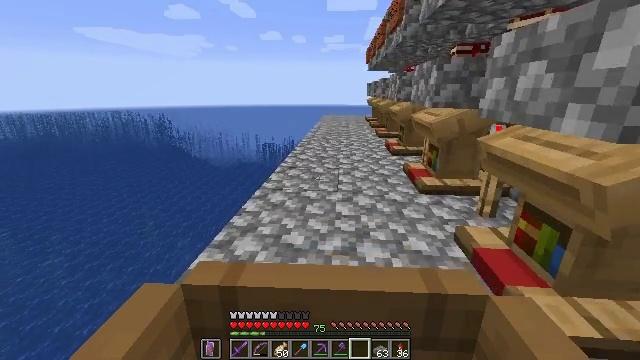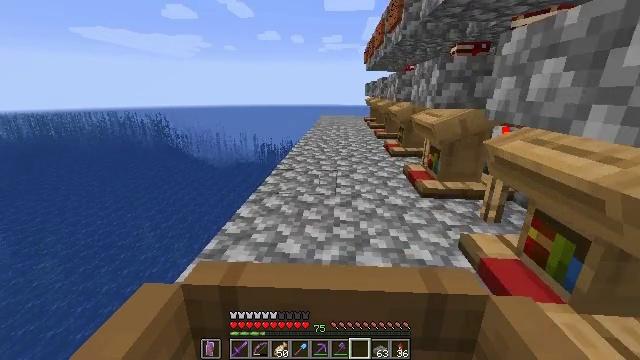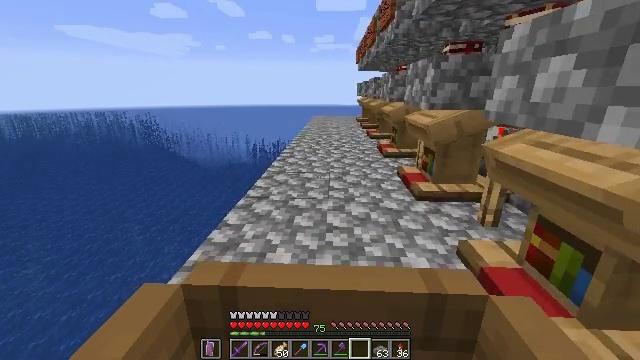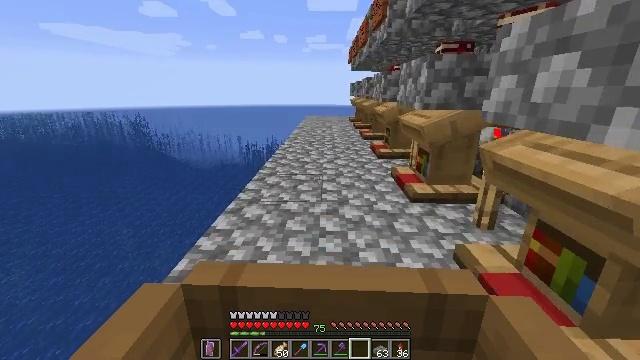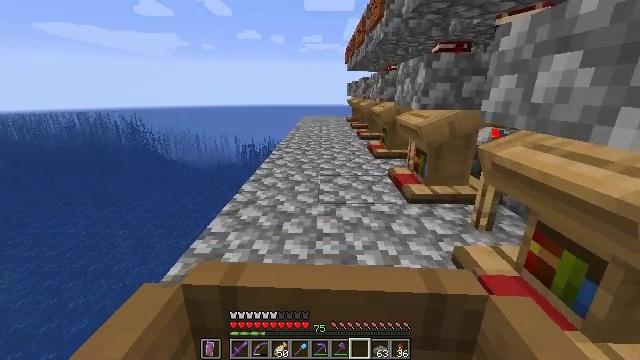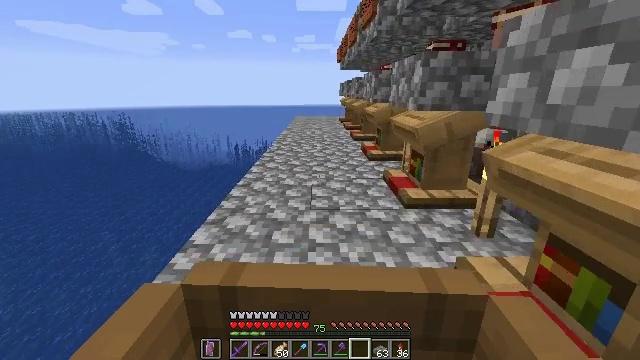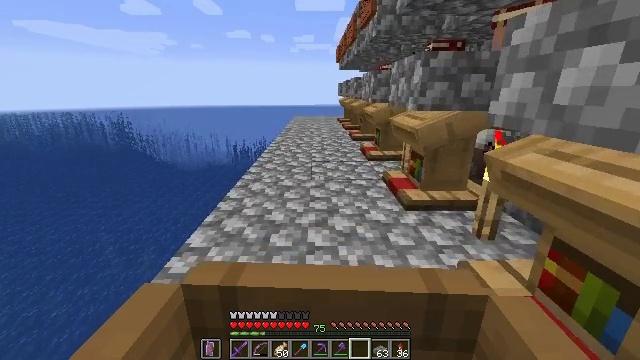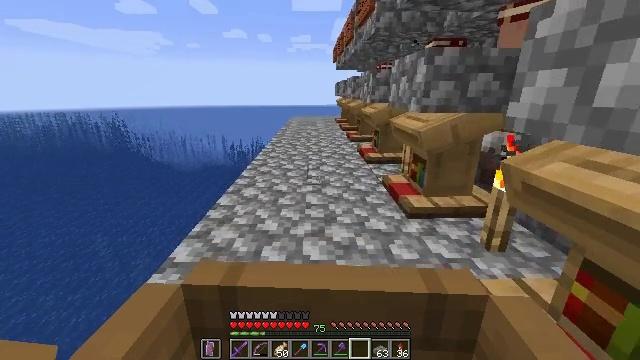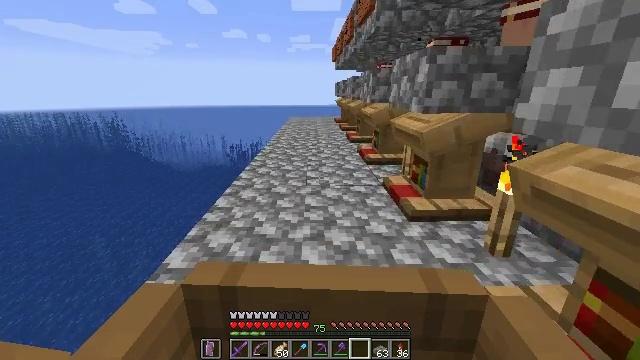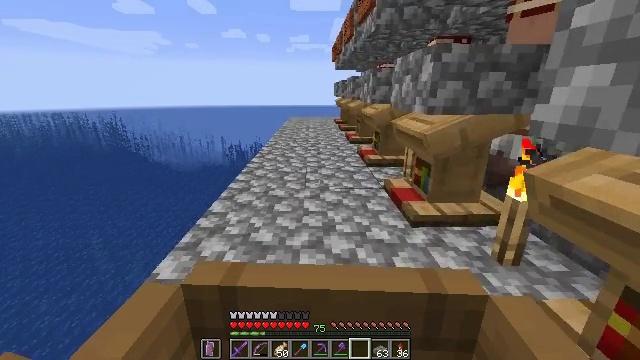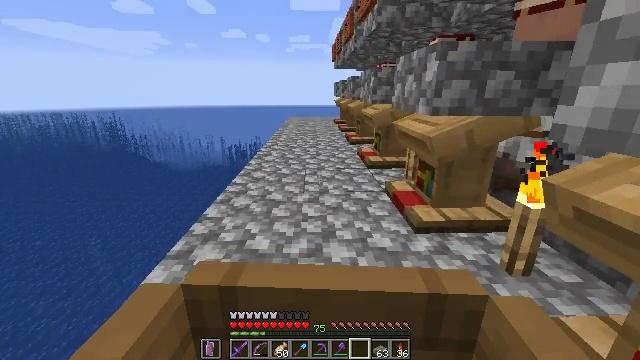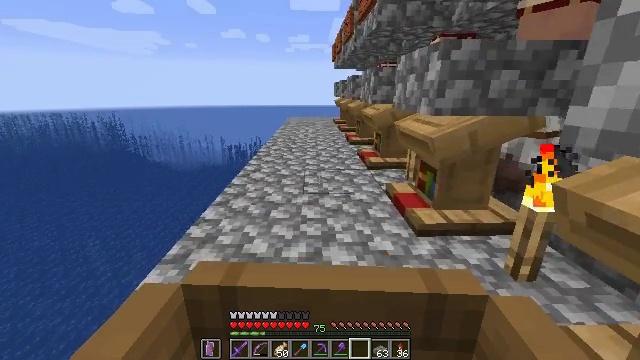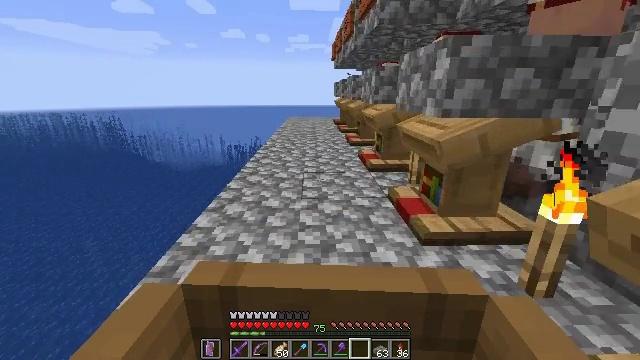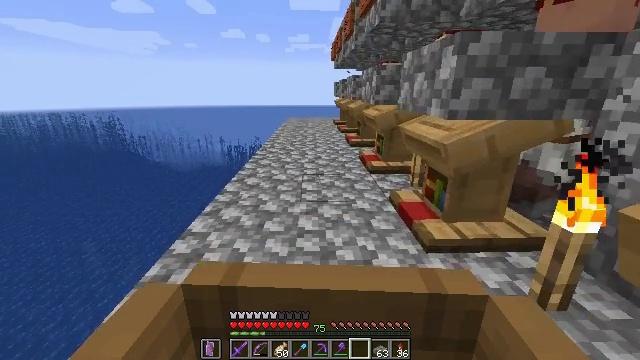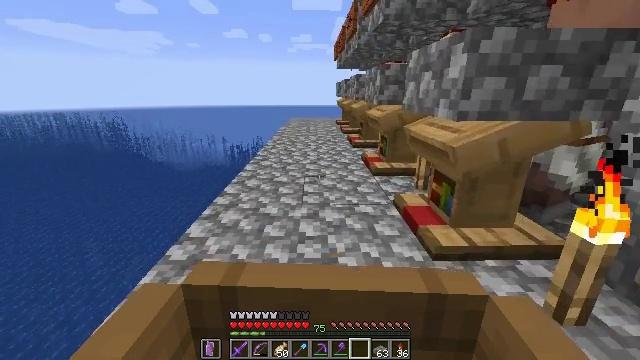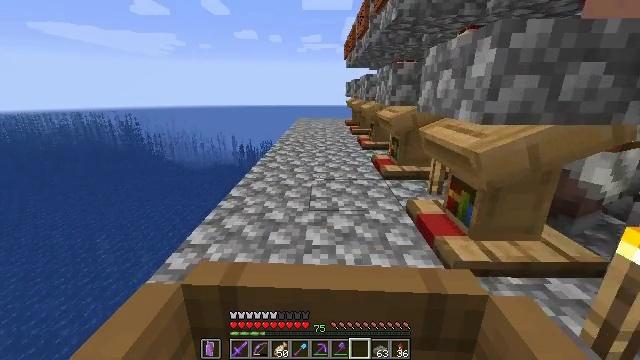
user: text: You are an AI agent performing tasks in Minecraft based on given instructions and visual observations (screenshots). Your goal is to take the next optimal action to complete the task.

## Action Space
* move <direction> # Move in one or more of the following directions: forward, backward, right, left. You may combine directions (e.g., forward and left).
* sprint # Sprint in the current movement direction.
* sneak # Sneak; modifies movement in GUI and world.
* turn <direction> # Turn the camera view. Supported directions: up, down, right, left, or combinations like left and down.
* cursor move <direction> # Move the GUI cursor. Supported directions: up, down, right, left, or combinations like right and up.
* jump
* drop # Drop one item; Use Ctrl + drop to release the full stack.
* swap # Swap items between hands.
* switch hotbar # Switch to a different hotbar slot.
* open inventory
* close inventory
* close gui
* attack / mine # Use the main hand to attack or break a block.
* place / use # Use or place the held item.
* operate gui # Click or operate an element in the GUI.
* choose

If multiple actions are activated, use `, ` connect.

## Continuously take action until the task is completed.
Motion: motion action
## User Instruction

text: Mine the barrel to retrieve its items.
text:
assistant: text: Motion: move forward and move right
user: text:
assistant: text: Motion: move forward and move right
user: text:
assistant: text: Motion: move forward
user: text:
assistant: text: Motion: move forward
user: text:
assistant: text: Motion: move forward
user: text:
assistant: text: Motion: move forward
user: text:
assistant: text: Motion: move forward
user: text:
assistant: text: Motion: move forward
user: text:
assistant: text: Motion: move forward
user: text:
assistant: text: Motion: move forward
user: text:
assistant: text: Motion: move forward
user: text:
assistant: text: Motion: move forward
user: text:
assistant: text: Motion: move forward and move left
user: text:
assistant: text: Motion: move forward and move left
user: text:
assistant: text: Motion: move forward and move left
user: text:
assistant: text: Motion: move forward
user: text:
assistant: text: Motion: move forward
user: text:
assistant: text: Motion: move forward
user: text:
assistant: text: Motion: move forward and move right
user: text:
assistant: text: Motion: move forward and move right
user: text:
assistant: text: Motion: move forward and move right
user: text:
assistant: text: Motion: move forward
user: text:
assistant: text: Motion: move forward
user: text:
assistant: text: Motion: move forward
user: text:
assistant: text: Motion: move forward
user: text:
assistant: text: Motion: move forward
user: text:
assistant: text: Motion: move forward
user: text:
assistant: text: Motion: move forward
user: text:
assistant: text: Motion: move forward and move left
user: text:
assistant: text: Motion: move forward and move left